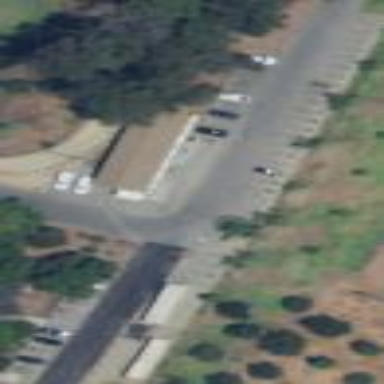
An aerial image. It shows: Street side parking area.